Question: First i tried changing dataGridView1.BackgroundColor, dataGridView1.GridColor but didn't worked.. then i tried dataGridView1.EnableHeadersVisualStyles = false dataGridView1.ColumnHeadersDefaultCellStyle.BackColor = Color.White but nothing worked for me..

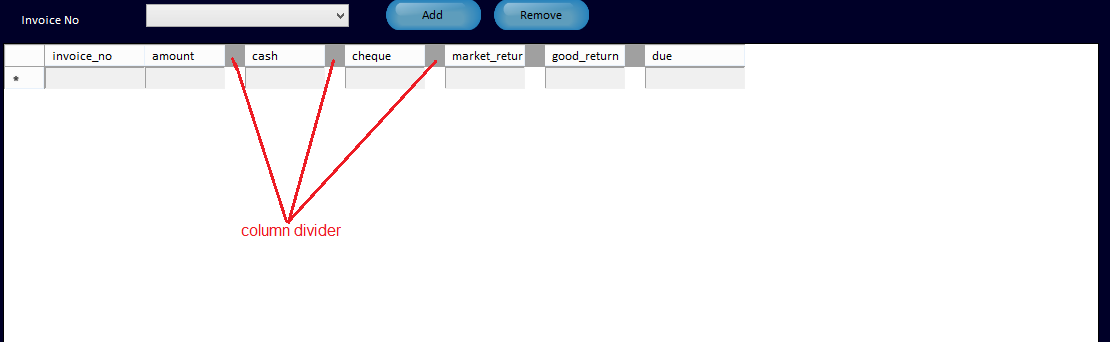
Answer: You need to handle 'CellPainting' event and fill the background with desired color, for example the same color as 'GridColor', then perform the rest of painting by limiting the paint area to a rectangle excluding divider:
'''
private void DataGridView1_CellPainting(object sender, DataGridViewCellPaintingEventArgs e)
{
if (e.RowIndex == -1)
{
var dgv = (DataGridView)sender;
var r = e.CellBounds;
var w = 0;
if (e.ColumnIndex > -1)
{
w = dgv.Columns[e.ColumnIndex].DividerWidth;
r.Width = r.Width - w;
}
e.Graphics.SetClip(r);
e.Paint(r, DataGridViewPaintParts.All);
e.Graphics.SetClip(e.CellBounds);
if (w > 0)
{
r = new Rectangle(r.Right - 1, r.Top, w + 1, r.Height);
using (var brush = new SolidBrush(dgv.GridColor))
e.Graphics.FillRectangle(brush, r);
}
e.Handled = true;
}
}
'''
For example, if you set 'DividerWidth' for the columns to 10 and set 'GridColor' to 'Color.Red' you can get the following result using above code:
<URL>